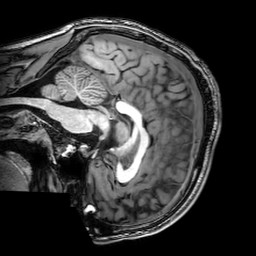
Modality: T1w
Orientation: sagittal
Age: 20
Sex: male
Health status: healthy
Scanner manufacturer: philips
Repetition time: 0.00819 s
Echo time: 0.00375 s